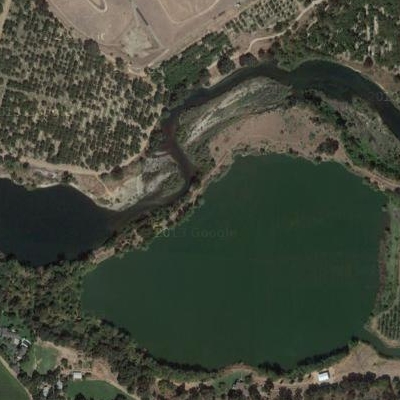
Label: dRiverLake